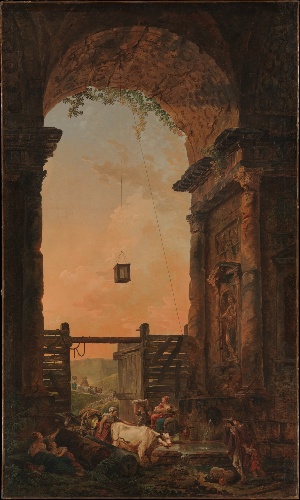
Title: The Return of the Cattle
Artist: Hubert Robert
Artist bio: French, Paris 1733–1808 Paris
Date: ca. 1773–75
Object type: Painting
Classification: Paintings
Medium: Oil on canvas
Dimensions: 80 3/4 x 48 in. (205.1 x 121.9 cm)
Department: European Paintings
Credit line: Bequest of Lucy Work Hewitt, 1934
Accession year: 1935
Repository: Metropolitan Museum of Art, New York, NY
Tags: Boys|Men|Women|Cows|Farms